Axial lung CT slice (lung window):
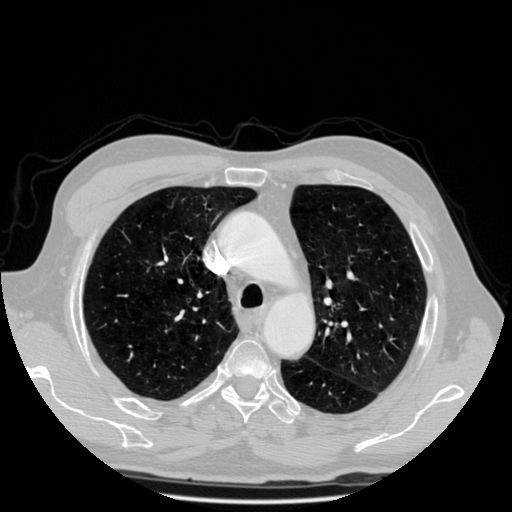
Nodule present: no